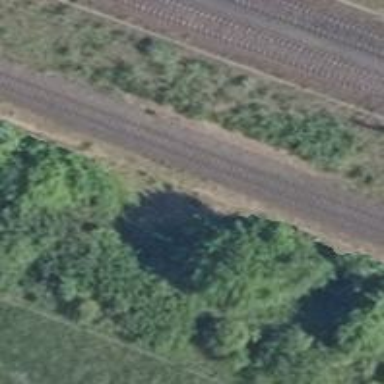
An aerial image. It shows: Solitary milestone along the railway.